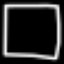
Label: square